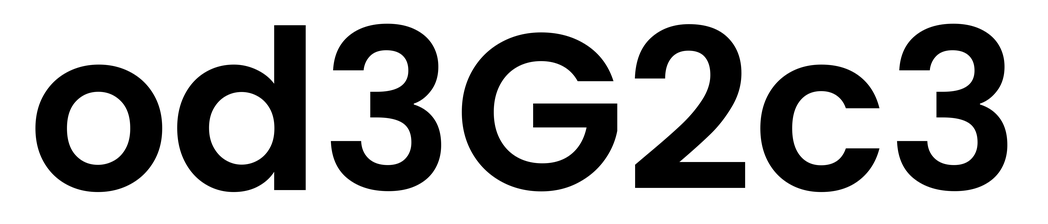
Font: Poppins-SemiBold